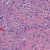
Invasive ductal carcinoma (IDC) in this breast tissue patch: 1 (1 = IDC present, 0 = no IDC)